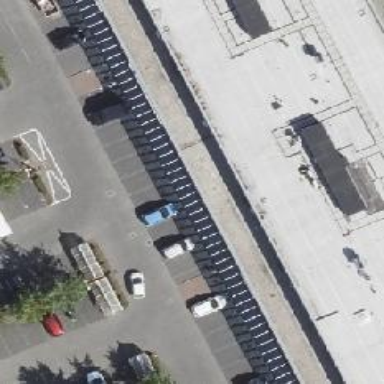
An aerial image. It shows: Parking space.